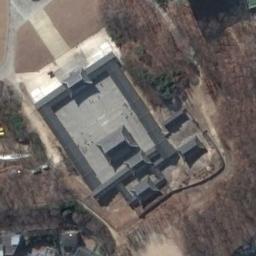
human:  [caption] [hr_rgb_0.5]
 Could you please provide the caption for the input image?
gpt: The dark gray palace with some palaces of different sizes is surrounded by a wasteland .

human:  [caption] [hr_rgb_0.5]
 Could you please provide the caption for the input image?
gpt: The roof of this palace is black and there is a white vacant lot in front of the palace .

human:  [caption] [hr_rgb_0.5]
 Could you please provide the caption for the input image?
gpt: The palace is on the bare land next to some trees .

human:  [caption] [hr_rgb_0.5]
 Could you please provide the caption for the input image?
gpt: There are several trees near the palace .

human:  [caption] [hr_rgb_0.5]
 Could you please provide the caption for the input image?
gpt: There are many brown trees around the black palace .